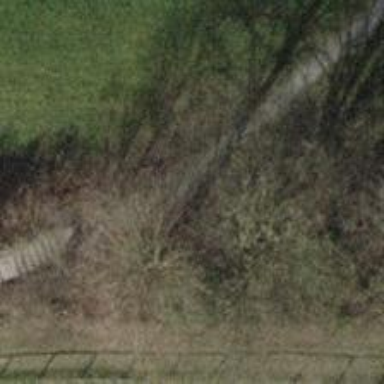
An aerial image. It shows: Road with steps.